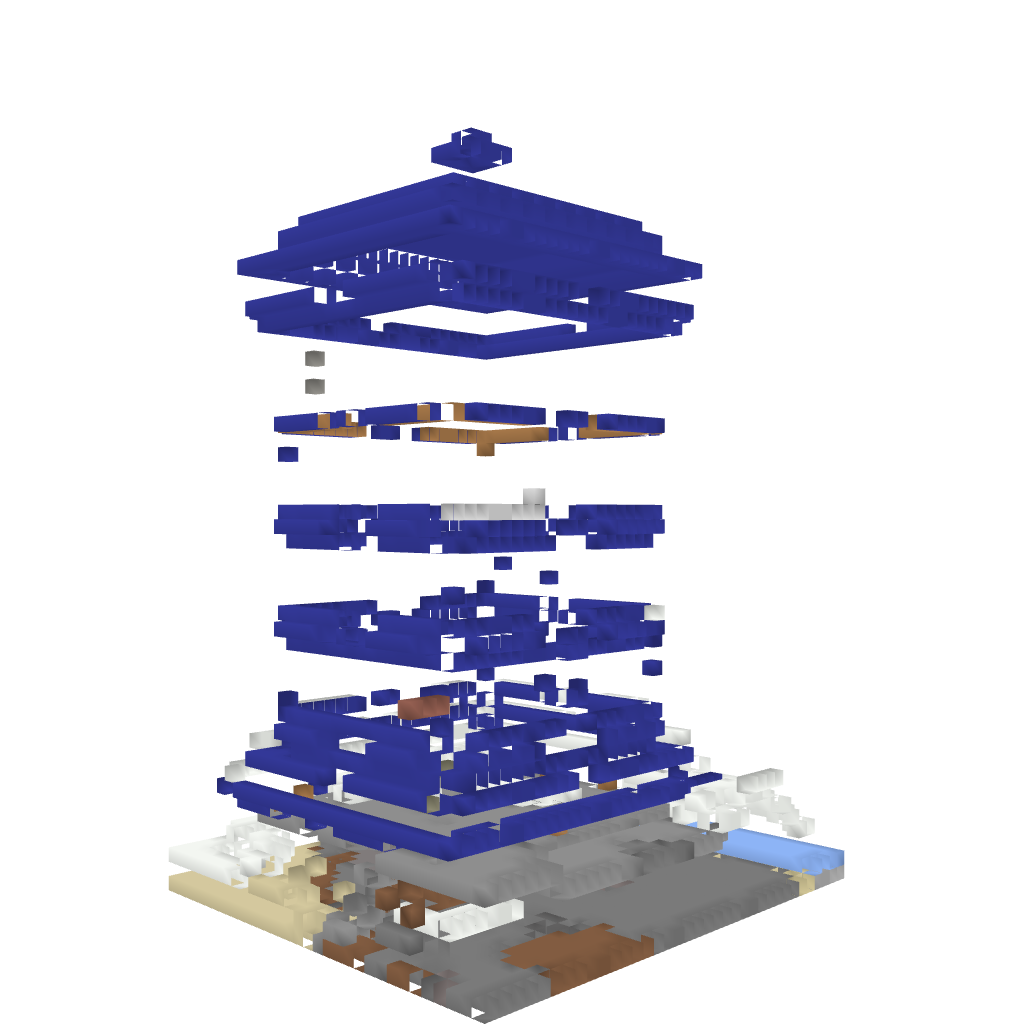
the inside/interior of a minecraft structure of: The Tardis